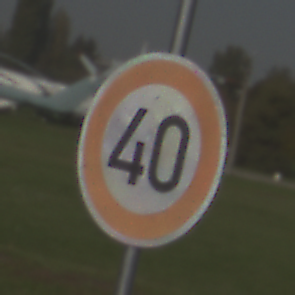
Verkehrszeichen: Geschwindigkeit40
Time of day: MorningAfternoon
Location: Outdoor (Special)
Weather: Clear
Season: NotSpecified
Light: Natural